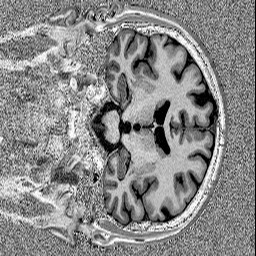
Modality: MP2RAGE
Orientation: coronal
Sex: male